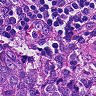
Metastatic tissue present: yes